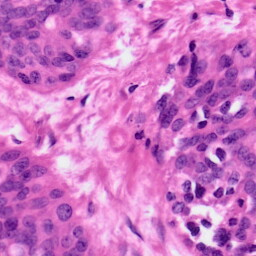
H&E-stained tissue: Ovarian